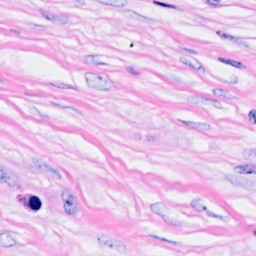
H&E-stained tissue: Breast